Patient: sex M, age 29
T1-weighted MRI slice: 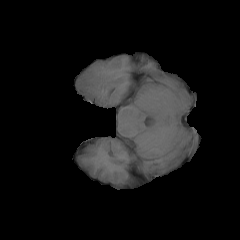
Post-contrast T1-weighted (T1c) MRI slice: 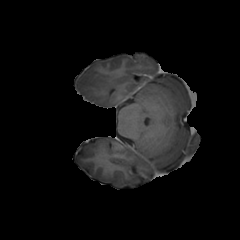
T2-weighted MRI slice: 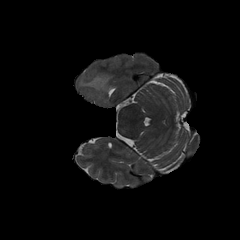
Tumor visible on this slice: yes
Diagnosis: Glioblastoma, IDH-wildtype
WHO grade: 4